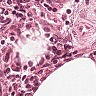
Metastatic tissue present: no